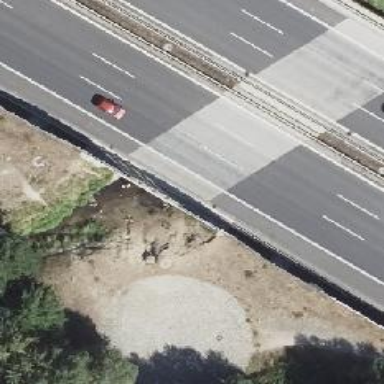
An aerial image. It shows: Asphalt path that goes through tunnel.